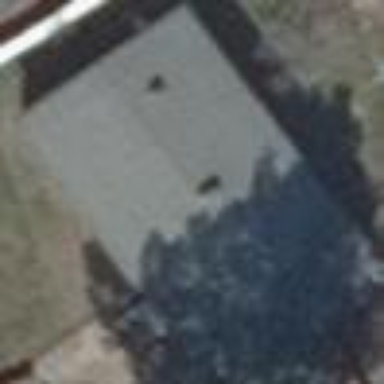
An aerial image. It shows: Detached building with flat roof.